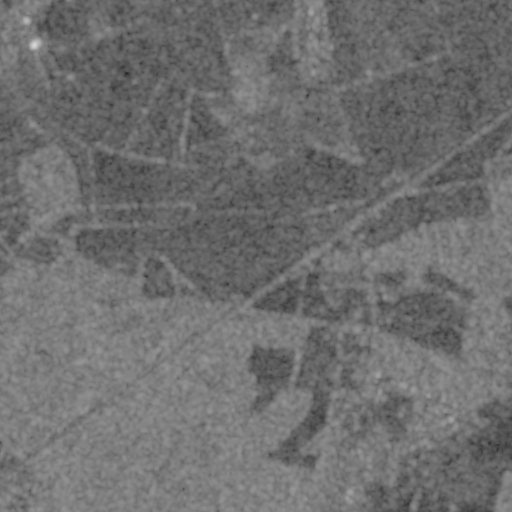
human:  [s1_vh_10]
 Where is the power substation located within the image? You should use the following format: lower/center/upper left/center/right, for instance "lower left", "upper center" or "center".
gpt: The power substation is located in the upper left of the image.
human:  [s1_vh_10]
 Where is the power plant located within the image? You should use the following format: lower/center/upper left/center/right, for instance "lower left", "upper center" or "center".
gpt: There is no power plant in the image.

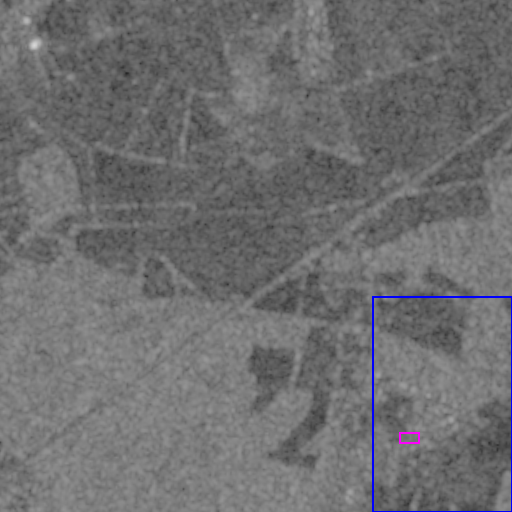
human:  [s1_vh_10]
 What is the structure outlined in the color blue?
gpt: The structure outlined in blue is a crop field.
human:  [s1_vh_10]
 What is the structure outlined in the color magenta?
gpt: The structure outlined in magenta is a park.
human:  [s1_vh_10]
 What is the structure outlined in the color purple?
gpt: There is no purple outline.